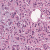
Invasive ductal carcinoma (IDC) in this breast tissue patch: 1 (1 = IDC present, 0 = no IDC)